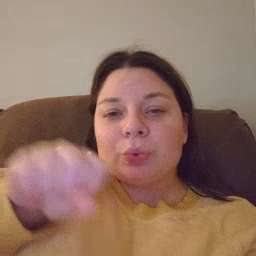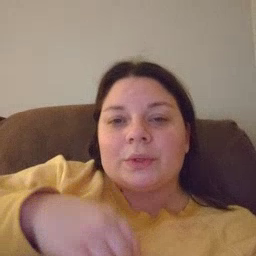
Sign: shoe